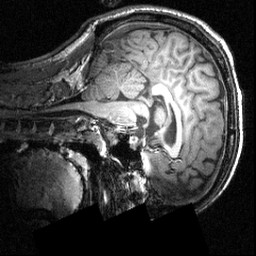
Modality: T1w
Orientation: sagittal
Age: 24
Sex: male
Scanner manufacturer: siemens
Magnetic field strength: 3.951 T
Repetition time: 1.5 s
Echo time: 0.00335 s